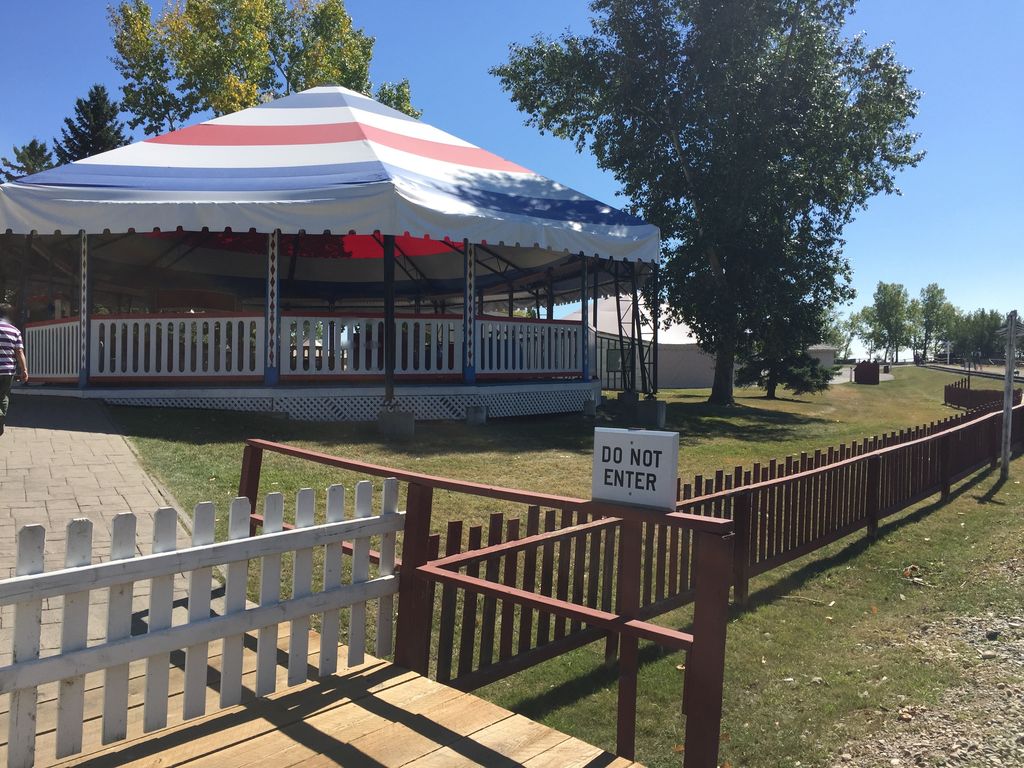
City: calgary